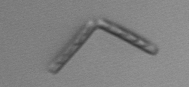
Label: Thalassionema